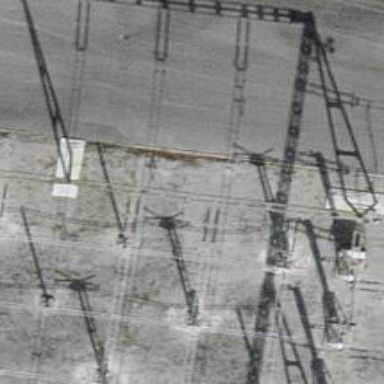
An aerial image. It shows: Insulator used in power systems.